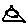
Label: triangle